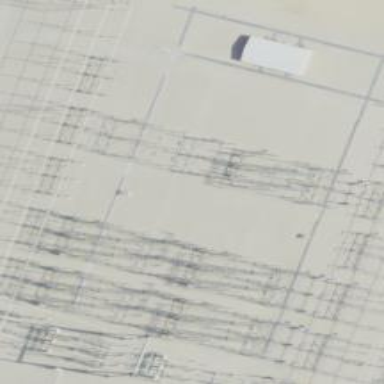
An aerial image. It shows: Switch for power supply.